Question: I'm using 'gem 'activeadmin'' in my project.
here is 'appdmin\person.rb' file
'''
ActiveAdmin.register Person do
permit_params :name, :gender, :age, :address
show do
attributes_table do
row :image do
image_tag(person.image.url)
end
row :name
row :gender
row :age
row :address
end
end
end
'''
how can I stop showing empty field in Activeadmin resource view. Here is an image of view.

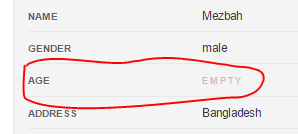
Answer: You can use an 'if statement' on the object.
In 'appdmin\person.rb' file.
'''
ActiveAdmin.register Person do
permit_params :name, :gender, :age, :address, :image
show do
attributes_table do
row :image if offender.image? do
image_tag(person.image.url)
end
row(:name) if person.name?
row(:gender) if person.gender?
row(:age) if person.age?
row(:address) if person.address?
end
end
end
'''